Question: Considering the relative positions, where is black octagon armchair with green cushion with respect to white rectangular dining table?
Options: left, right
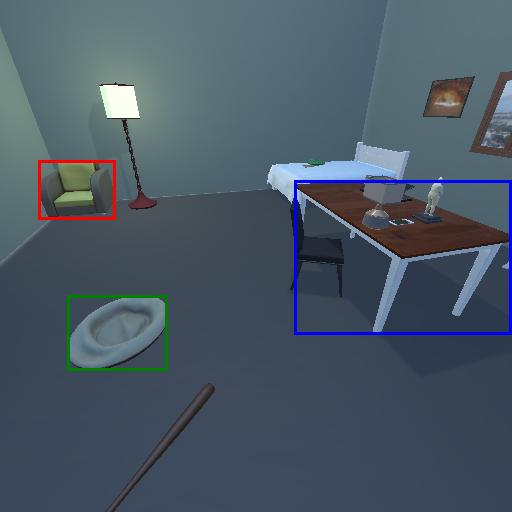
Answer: left